Question: After I install signalr to my project and try to run the project I have this error message

Error message:
> Could not load file or assembly 'Newtonsoft.Json, Version=4.5.0.0, Culture=neutral, PublicKeyToken=30ad4fe6b2a6aeed' or one of its dependencies. The located assembly's manifest definition does not match the assembly reference. (Exception from HRESULT: 0x80131040)
How can I solve this problem.
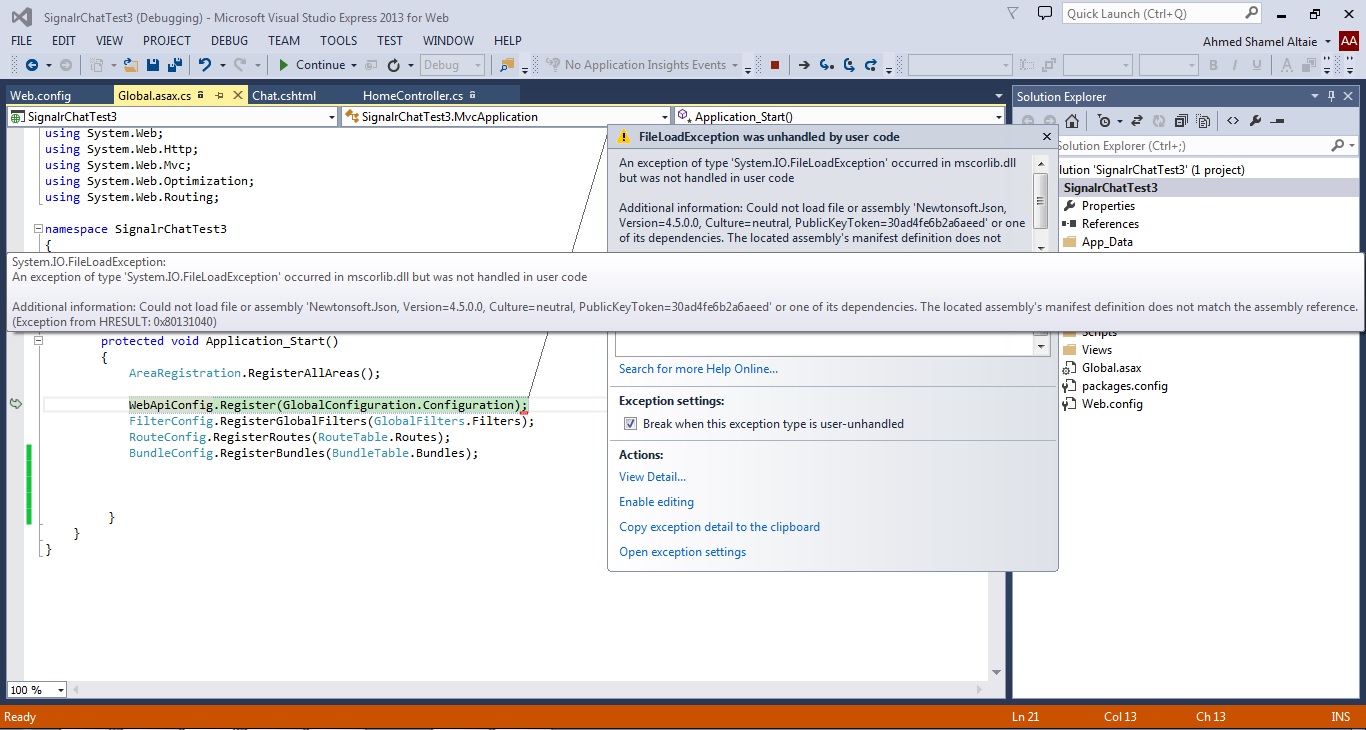
Answer: After I search in the Internet for any solution, I didn't find any solution.
The only way that solve the problem is to install old version of signalr.
I install version 2.1.0. This version doesn't change the version of Newtonsoft.Json.
Thanks for all replies.